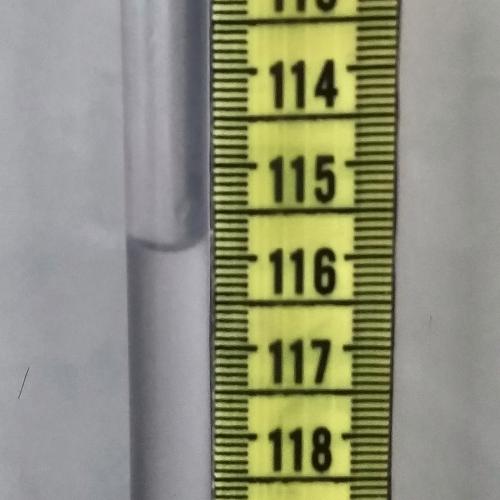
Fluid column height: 115.9 cm